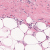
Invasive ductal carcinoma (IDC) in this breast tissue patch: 0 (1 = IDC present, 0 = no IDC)